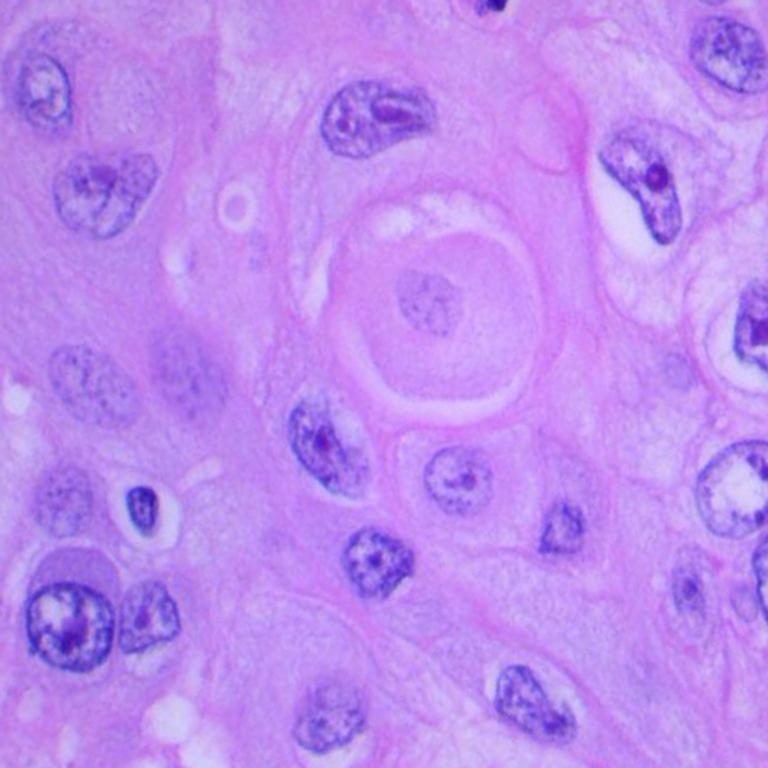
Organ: lung
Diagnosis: squamous carcinomas